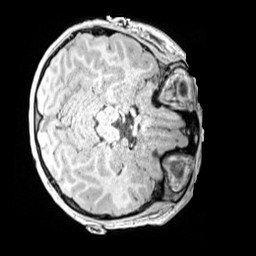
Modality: MP2RAGE
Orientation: axial
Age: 12
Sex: male
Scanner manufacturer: siemens
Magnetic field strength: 3 T
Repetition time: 4 s
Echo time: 0.00299 s